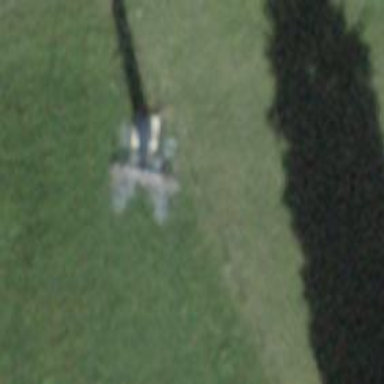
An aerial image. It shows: Pylon used for aerialway.